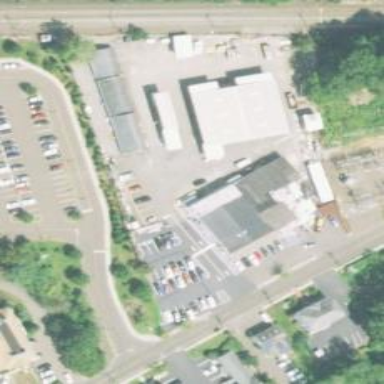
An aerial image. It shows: Hardware shop inside building.